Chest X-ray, PA view. Patient: 69 years old, sex F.
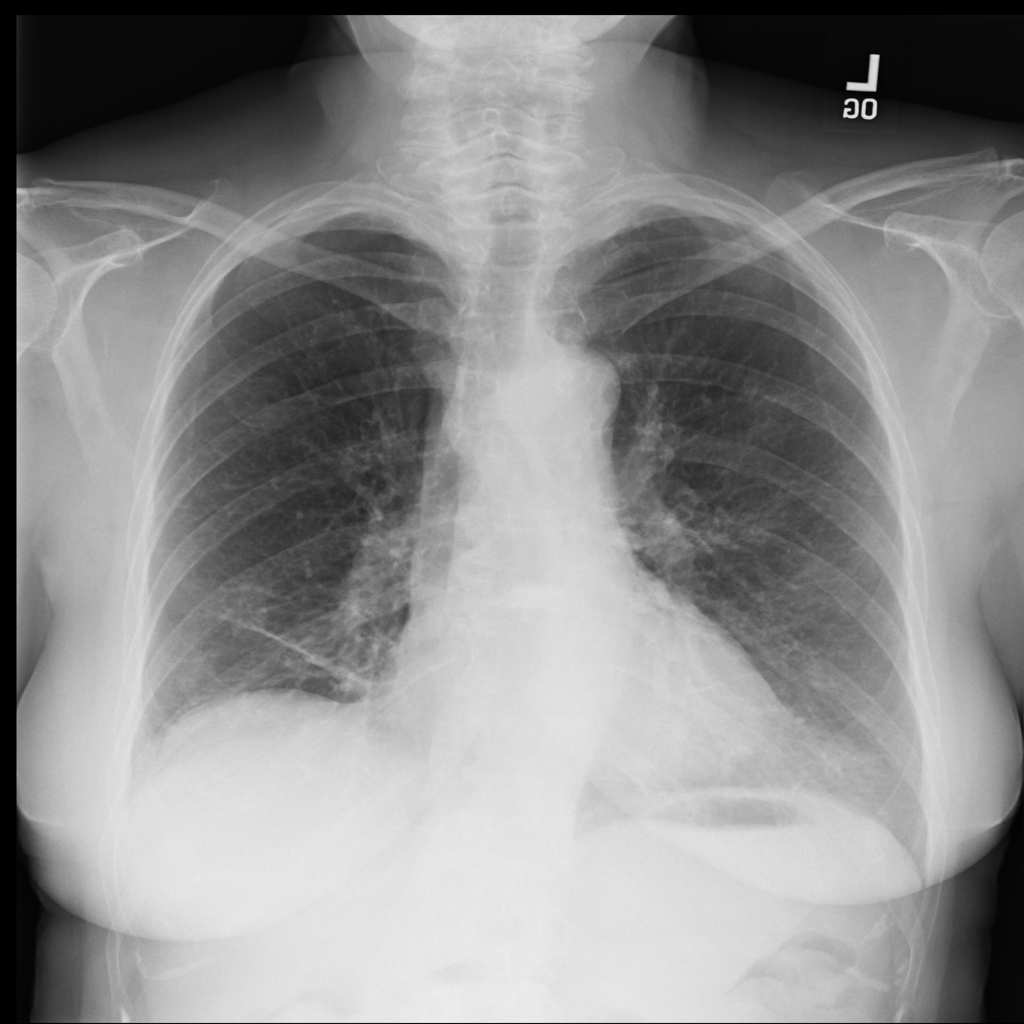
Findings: Atelectasis, Fibrosis